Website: walmart
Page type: receipt
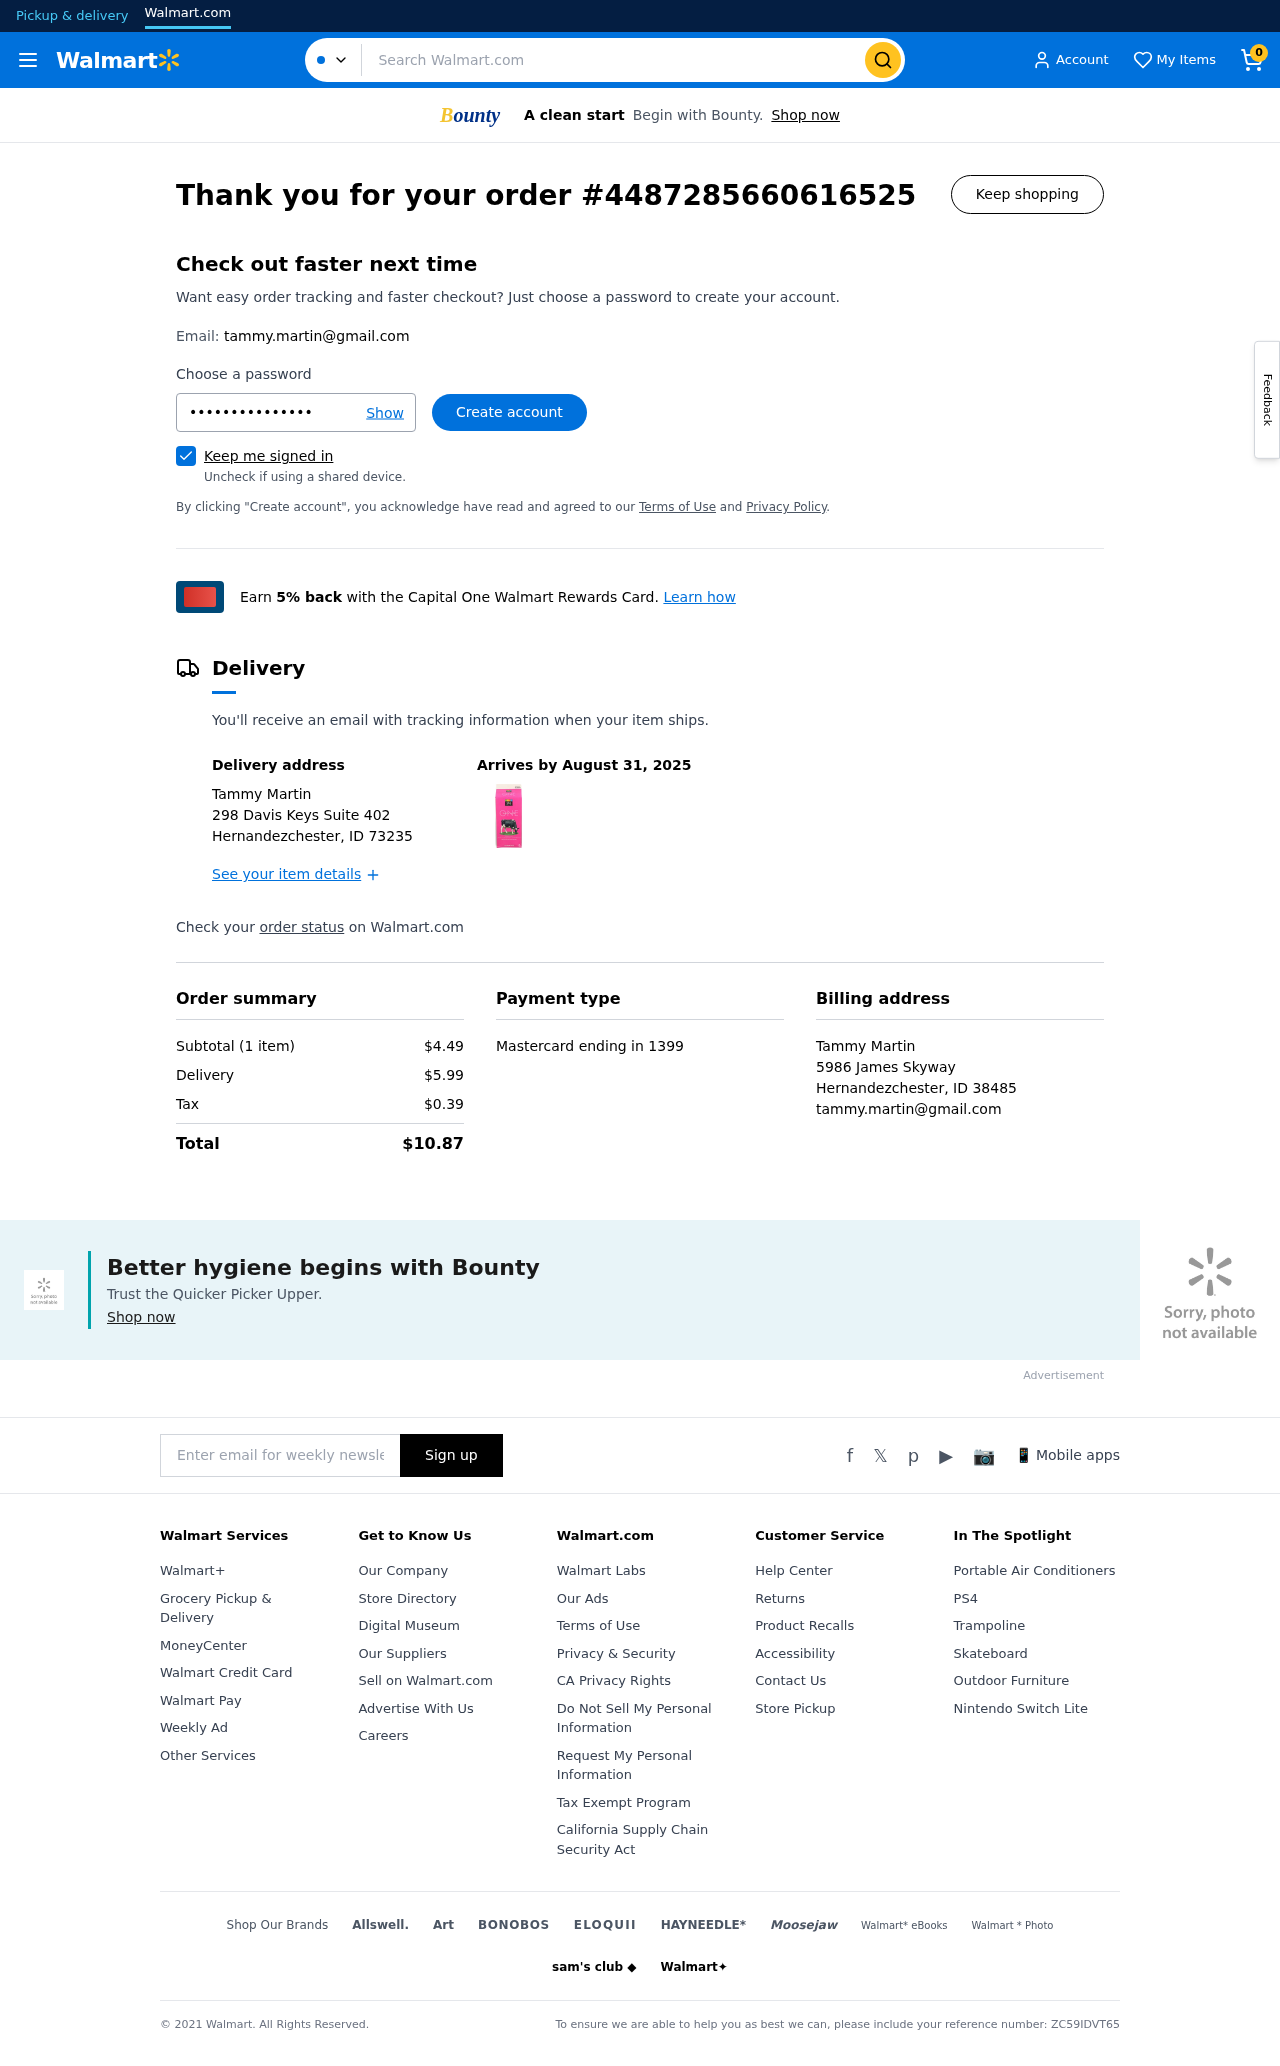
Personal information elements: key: PII_CARD_LAST4
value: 1399
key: PII_CARD_TYPE
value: Mastercard
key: PII_CITY_STATE_ZIP
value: Hernandezchester, ID 73235
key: PII_CITY_STATE_ZIP2
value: Hernandezchester, ID 38485
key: PII_EMAIL
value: tammy.martin@gmail.com
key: PII_EMAIL2
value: tammy.martin@gmail.com
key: PII_FULLNAME
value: Tammy Martin
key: PII_FULLNAME2
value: Tammy Martin
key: PII_STREET
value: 298 Davis Keys Suite 402
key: PII_STREET2
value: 5986 James Skyway
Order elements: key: ORDER_NUM_ITEMS
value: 0
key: ORDER_ID
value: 4487285660616525
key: ORDER_DELIVERY_DATE
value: August 31, 2025
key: ORDER_NUM_ITEMS
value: Subtotal (1 item)
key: ORDER_SUBTOTAL
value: $4.49
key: ORDER_SHIPPING_COST
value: $5.99
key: ORDER_TAX
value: $0.39
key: ORDER_TOTAL
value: $10.87
Search elements: key: HEADER_SEARCH
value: Search Walmart.com